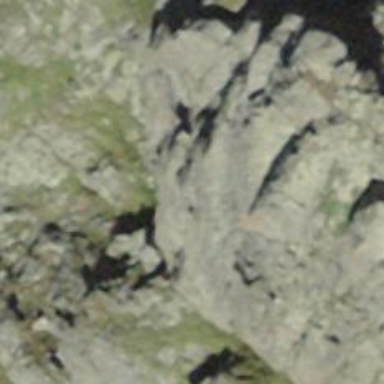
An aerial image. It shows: Cliff in nature.